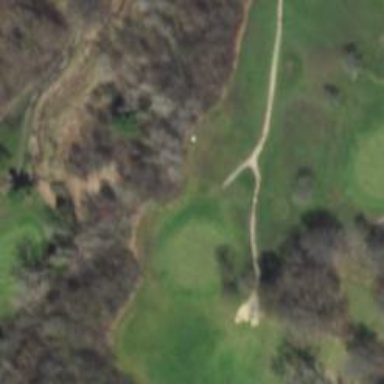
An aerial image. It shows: Golf tee on grassy land.